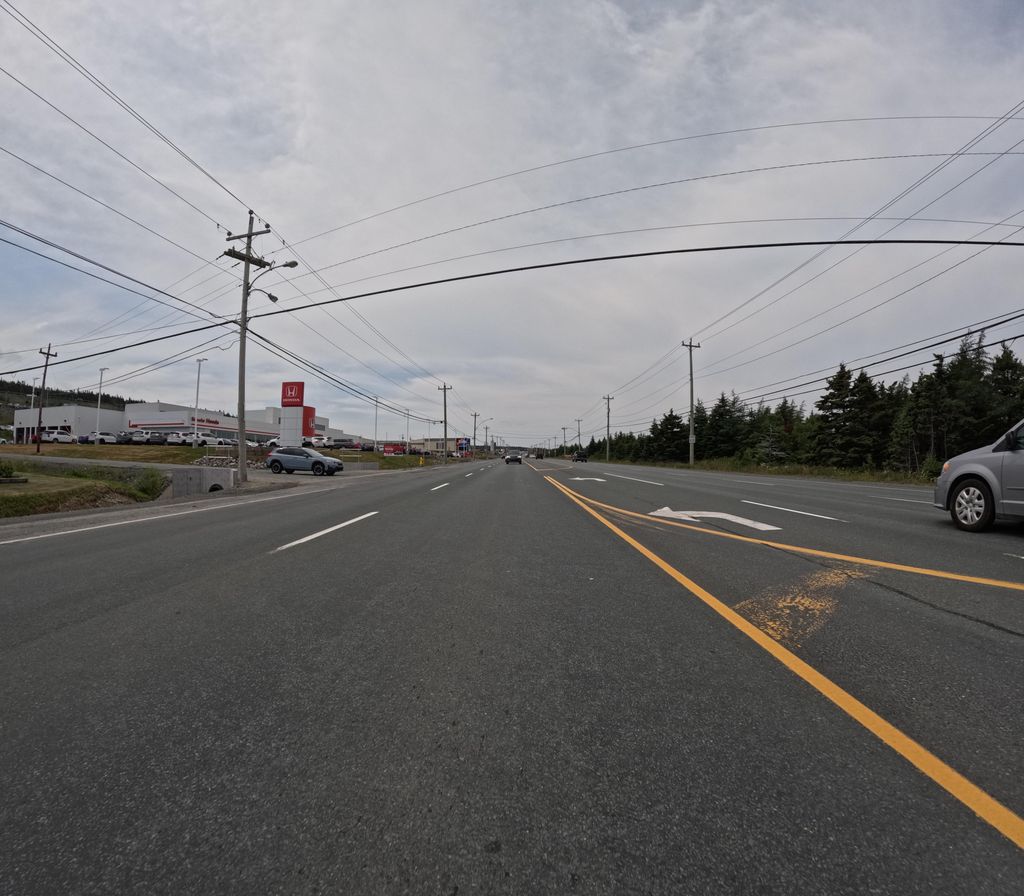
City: st_johns